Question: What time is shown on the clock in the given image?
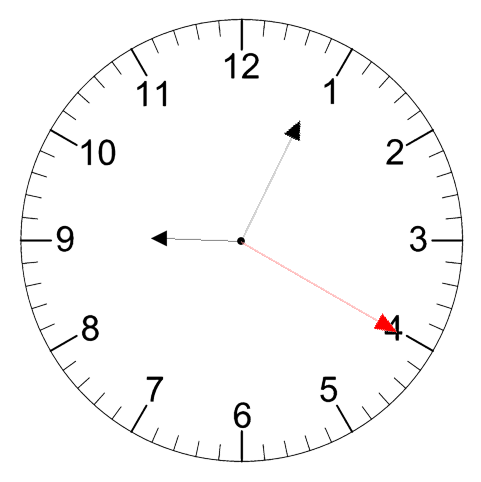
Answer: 09:04:20